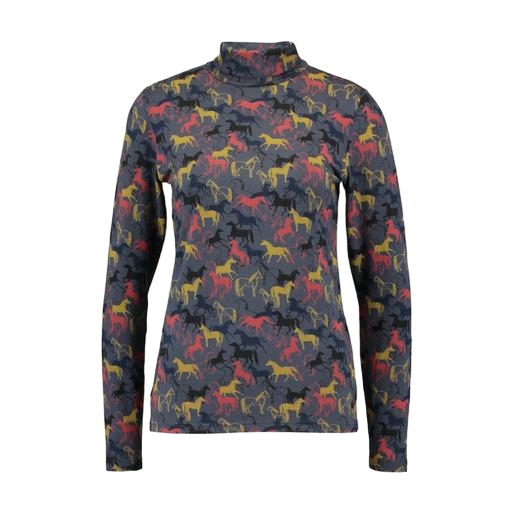
gray lavish print jersey turtleneck, black petite printed mock-neck top only macy, blue horse print shirt, white background